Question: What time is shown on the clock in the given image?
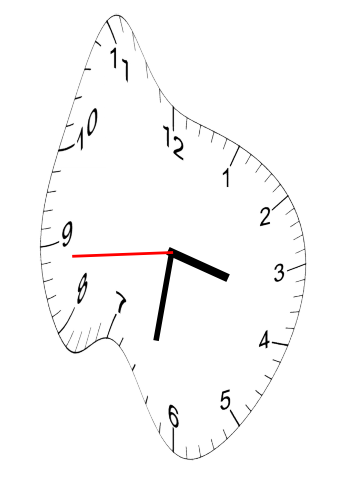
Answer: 03:31:44